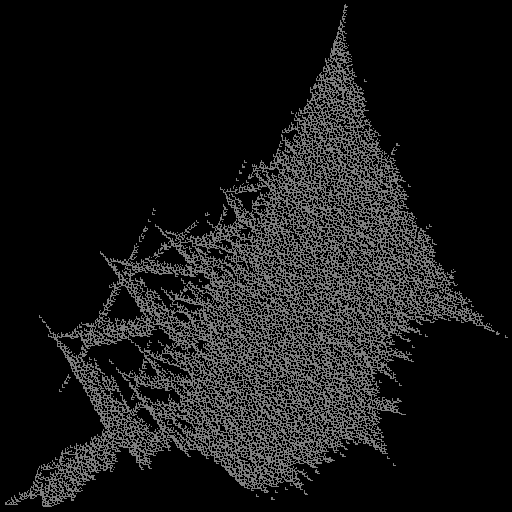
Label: turbanshell